The image is an STFT spectrogram (time versus frequency) of a rotating-machine vibration signal. What is the most likely rotor condition (normal, misalignment, unbalance, looseness)?
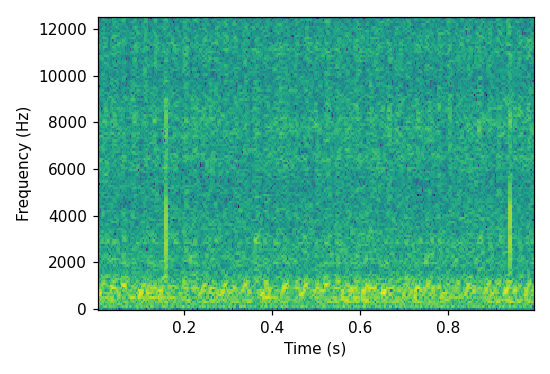
Answer: misalignment